Question: I tried to replace the check mark with a custom image. I used the method as below:
'''
-(void)layoutSubviews
{
[super layoutSubviews];
for (UIControl *control in self.subviews){
if ([control isMemberOfClass:NSClassFromString(@"UITableViewCellEditControl")]){
for (UIView *v in control.subviews)
{
if ([v isKindOfClass: [UIImageView class]]) {
UIImageView *img=(UIImageView *)v;
if (self.selected) {
img.image= [UIImage createImageWithColor:[UIColor redColor]];
}else
{
img.image= [UIImage createImageWithColor:[UIColor yellowColor]];
}
}
}
}
}
}
'''
It does work fine even though there's still a problem. There are no 'UIControl' in 'self.subviews' at the beginning.

As the picture showed. the check marks did not being replaced by the yellow image until I click on them.
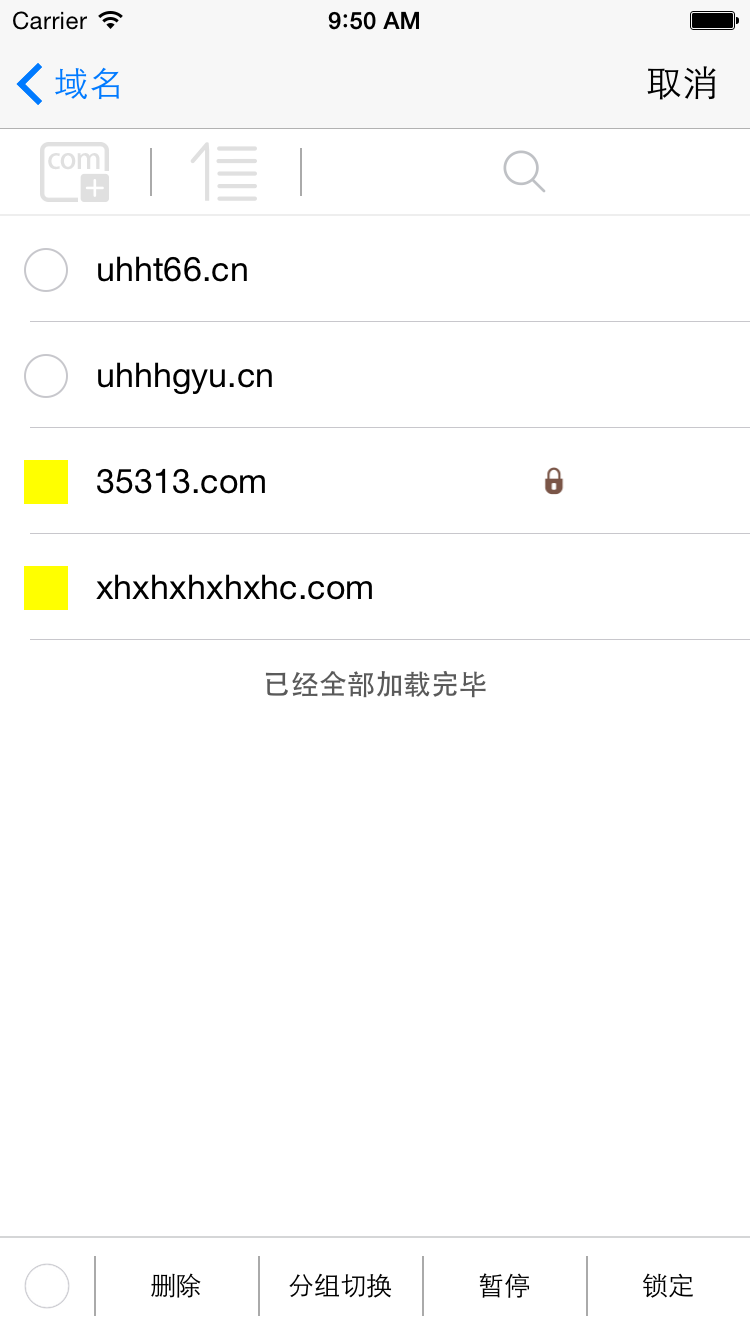
Answer: you should call -setImageForCheckMark both in -layoutSubviews and -didTransitionToState. -didTransitionToState for the changing of cell state,-layoutSubviews for the changing of your click state
'''
-(void)layoutSubviews
{
// well ,while you change your cells' state into EditState ,-layoutSubviews will be invoked.
// but the _imageView of control always be nil at end of layoutSubviews
// I've try KVO to observe this _imageView ,but obviously it's not an attribute
// Thankfully, UITableViewCell provide us with -willTransitionToState/-didTransitionToState
[super layoutSubviews];
[self setImageForCheckMark];
}
- (void)didTransitionToState:(UITableViewCellStateMask)state{
// you should override it by your subclass ,when this method get called
// all details of cell will be completed
if (UITableViewCellStateShowingEditControlMask) {
[self setImageForCheckMark];
}
}
- (void)setImageForCheckMark{
for (UIControl *control in self.subviews){
if ([control isMemberOfClass:NSClassFromString(@"UITableViewCellEditControl")]){
UIImageView *image = [control valueForKey:@"_imageView"];
imageView.image = [UIImage createImageWithColor:self.selected?[UIColor yellowColor]:[UIColor greenColor]];
break;
}
}
}
'''